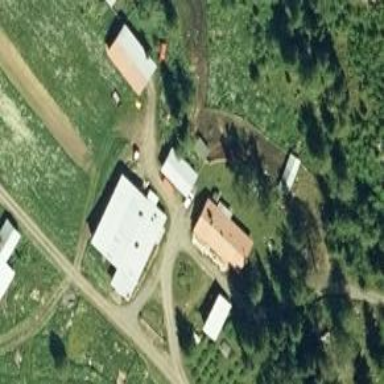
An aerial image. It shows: Farmyard area.